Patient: sex M, age 78
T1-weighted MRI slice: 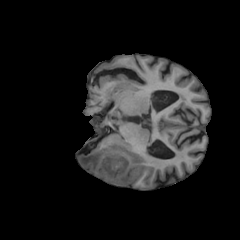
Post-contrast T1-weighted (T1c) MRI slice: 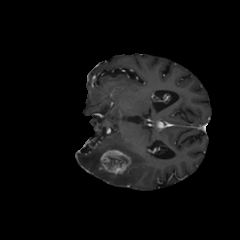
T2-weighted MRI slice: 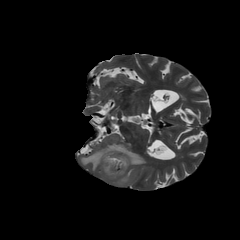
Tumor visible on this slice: yes
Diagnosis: Glioblastoma, IDH-wildtype
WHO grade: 4